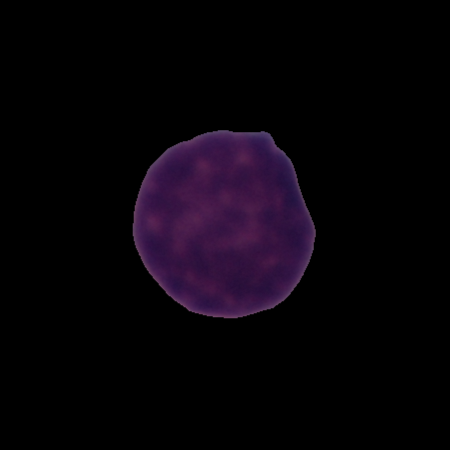
Label: healthy